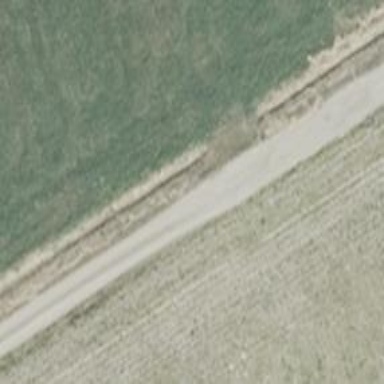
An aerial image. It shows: Culvert tunnel.